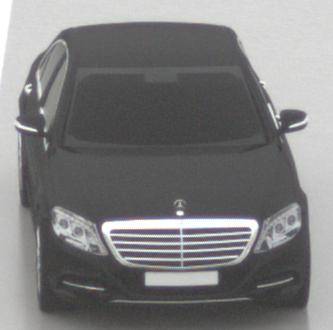
Make: Mercedes-Benz
Model: S 400 HYBRID
Detailed model: S-Class (222) Limousine
Model produced from: 2013/05
Model produced until: 2015/04
Doors: 4
Color: black
Road condition: wet road
Daytime: morning or afternoon
Contrast: low contrast